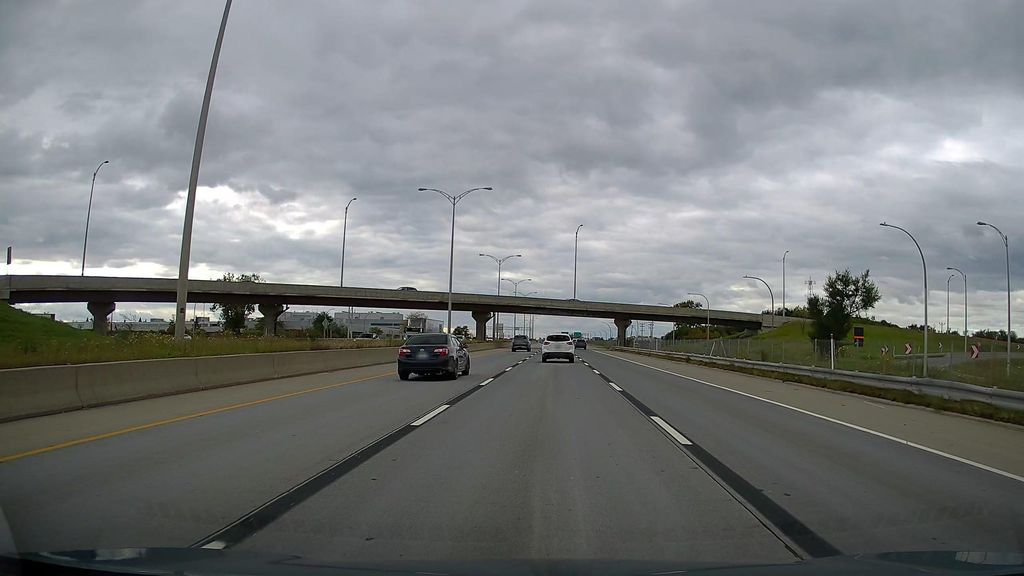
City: montreal